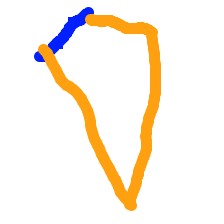
Shape: kite